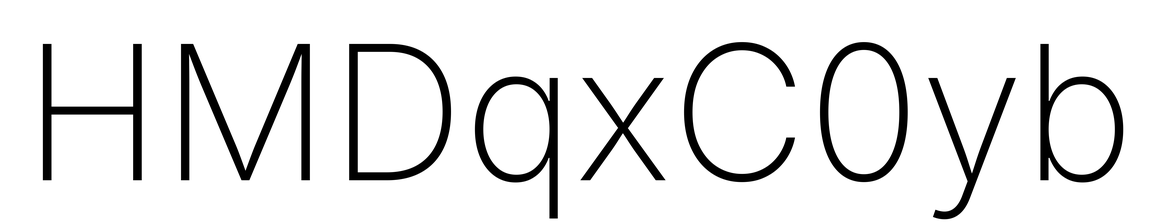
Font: Inter_ExtraLight